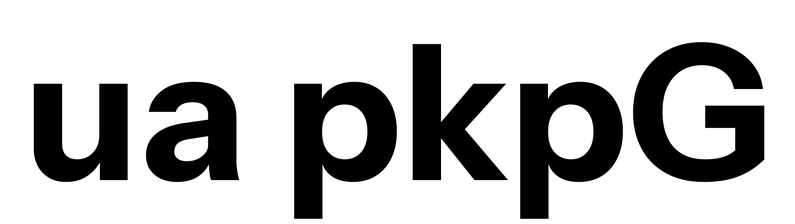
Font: InstrumentSans_Bold